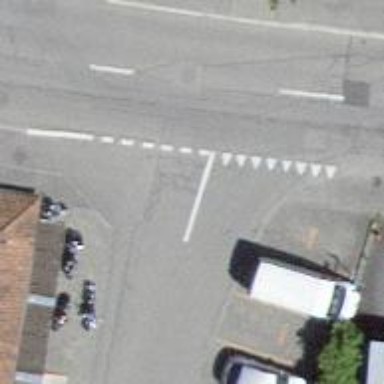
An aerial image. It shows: Road with "give way" sign.